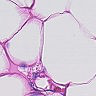
Metastatic tissue present: no